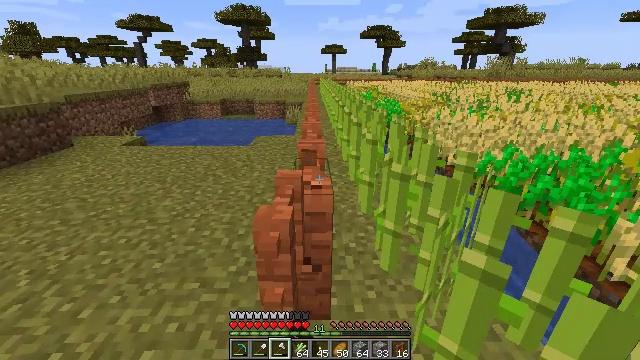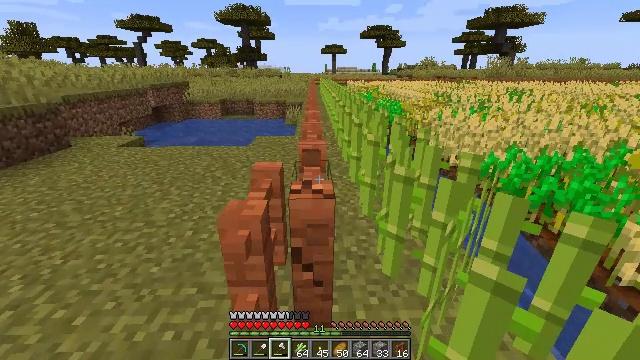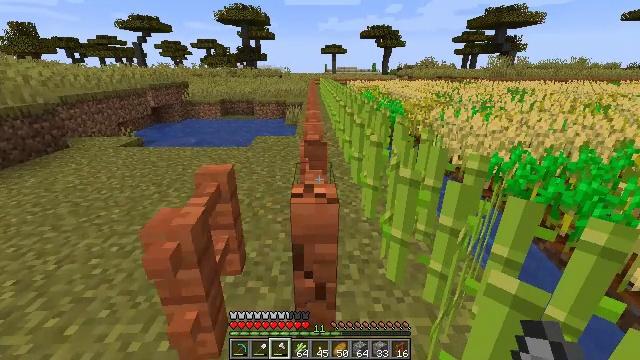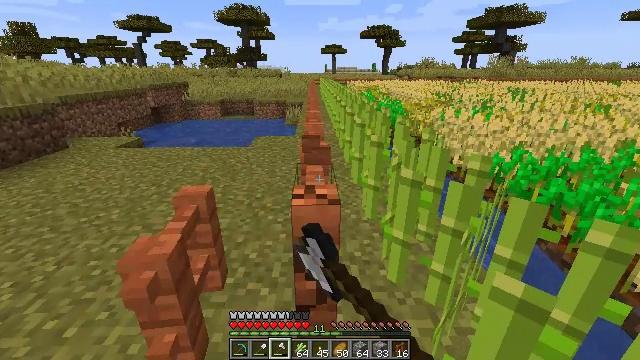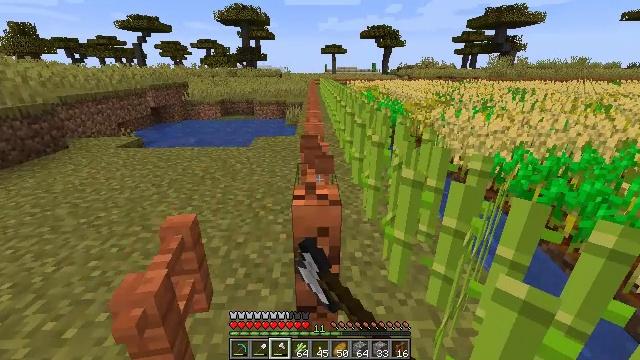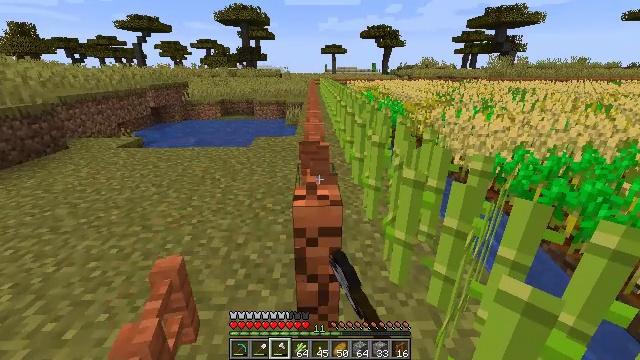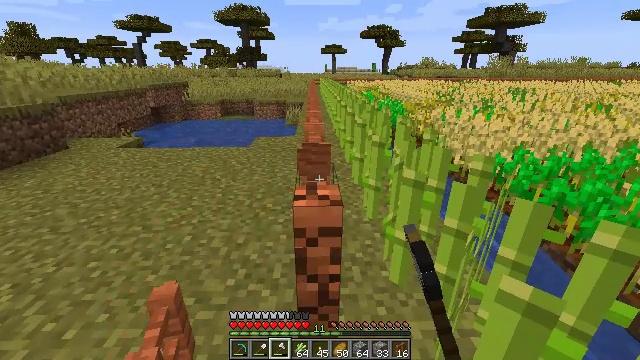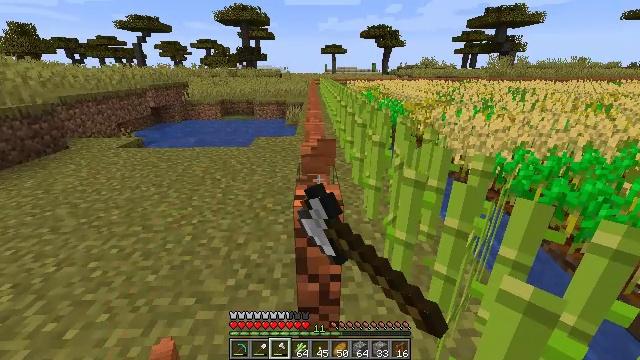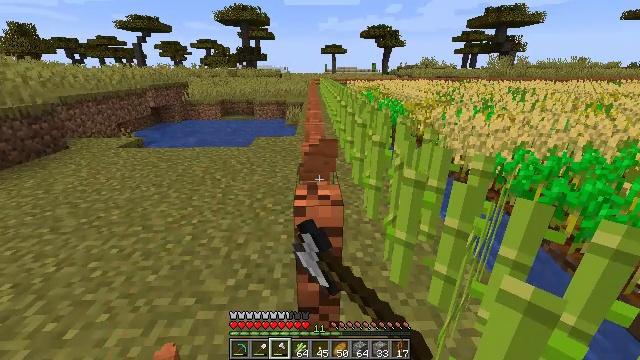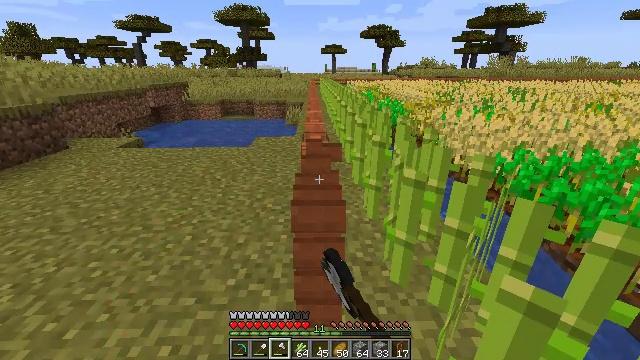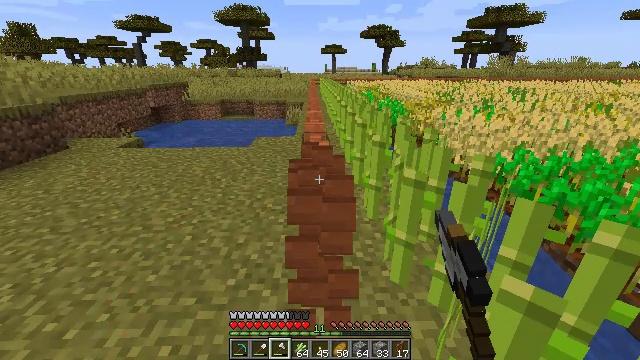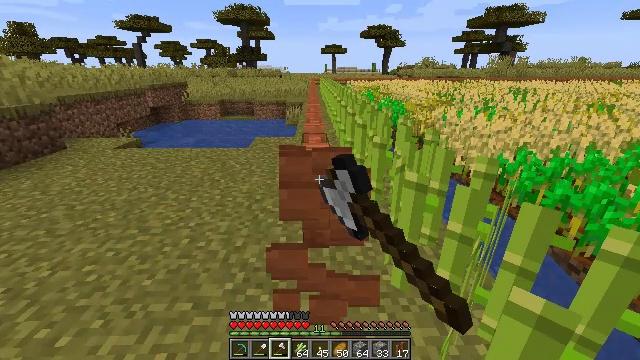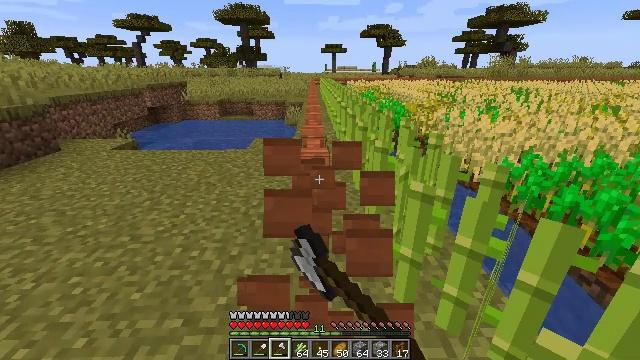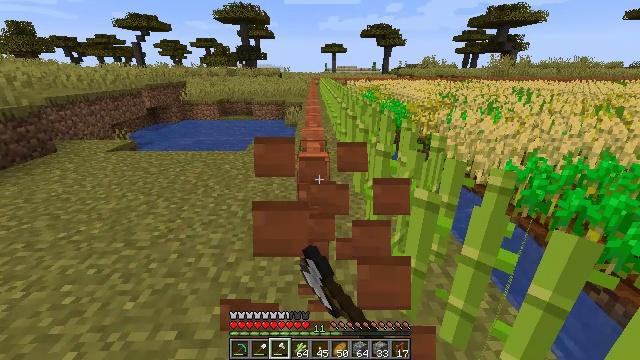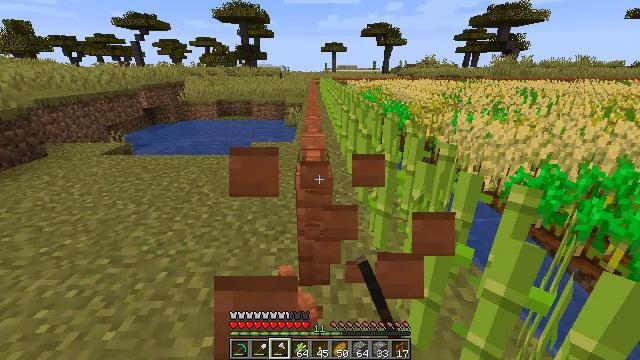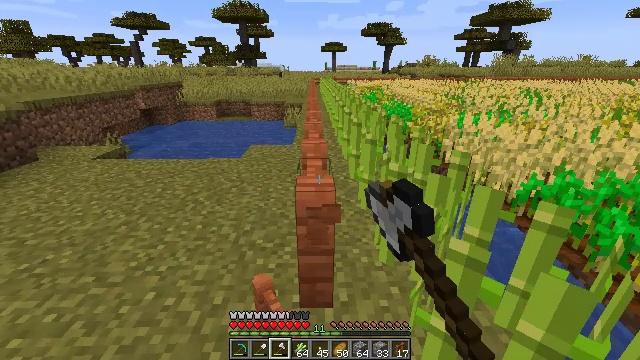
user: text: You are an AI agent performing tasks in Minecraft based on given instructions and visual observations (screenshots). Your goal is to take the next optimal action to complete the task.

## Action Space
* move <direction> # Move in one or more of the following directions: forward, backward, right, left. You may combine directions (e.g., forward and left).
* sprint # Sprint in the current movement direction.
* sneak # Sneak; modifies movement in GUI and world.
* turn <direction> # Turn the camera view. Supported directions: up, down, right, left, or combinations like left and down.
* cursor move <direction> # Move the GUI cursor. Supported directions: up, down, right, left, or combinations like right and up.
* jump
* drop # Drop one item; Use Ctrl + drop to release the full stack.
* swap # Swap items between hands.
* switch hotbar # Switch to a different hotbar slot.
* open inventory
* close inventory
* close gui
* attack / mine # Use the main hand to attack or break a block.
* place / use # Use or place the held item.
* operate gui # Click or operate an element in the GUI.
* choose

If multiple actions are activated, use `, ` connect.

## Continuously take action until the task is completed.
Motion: motion action
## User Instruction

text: Break the acacia fence to collect it.
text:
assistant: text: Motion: attack / mine
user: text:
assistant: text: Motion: attack / mine
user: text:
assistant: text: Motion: attack / mine
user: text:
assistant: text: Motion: attack / mine
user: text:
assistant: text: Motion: attack / mine
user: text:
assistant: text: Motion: attack / mine
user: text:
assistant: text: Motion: attack / mine
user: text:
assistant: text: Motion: attack / mine
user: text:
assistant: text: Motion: attack / mine
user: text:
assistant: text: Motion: attack / mine
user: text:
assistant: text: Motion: move forward, attack / mine
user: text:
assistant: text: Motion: move forward, attack / mine
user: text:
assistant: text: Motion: move forward, attack / mine
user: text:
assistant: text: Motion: move forward, attack / mine
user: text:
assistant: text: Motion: move forward, attack / mine
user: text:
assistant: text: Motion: attack / mine
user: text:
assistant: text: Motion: attack / mine
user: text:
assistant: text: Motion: attack / mine
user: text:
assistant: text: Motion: attack / mine
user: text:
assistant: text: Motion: attack / mine
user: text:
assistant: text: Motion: attack / mine
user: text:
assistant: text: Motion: attack / mine
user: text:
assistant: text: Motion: attack / mine
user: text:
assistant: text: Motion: attack / mine
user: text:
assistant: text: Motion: attack / mine
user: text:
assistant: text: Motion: attack / mine
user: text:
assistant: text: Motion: attack / mine
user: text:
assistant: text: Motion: attack / mine
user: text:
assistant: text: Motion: attack / mine
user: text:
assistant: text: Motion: attack / mine